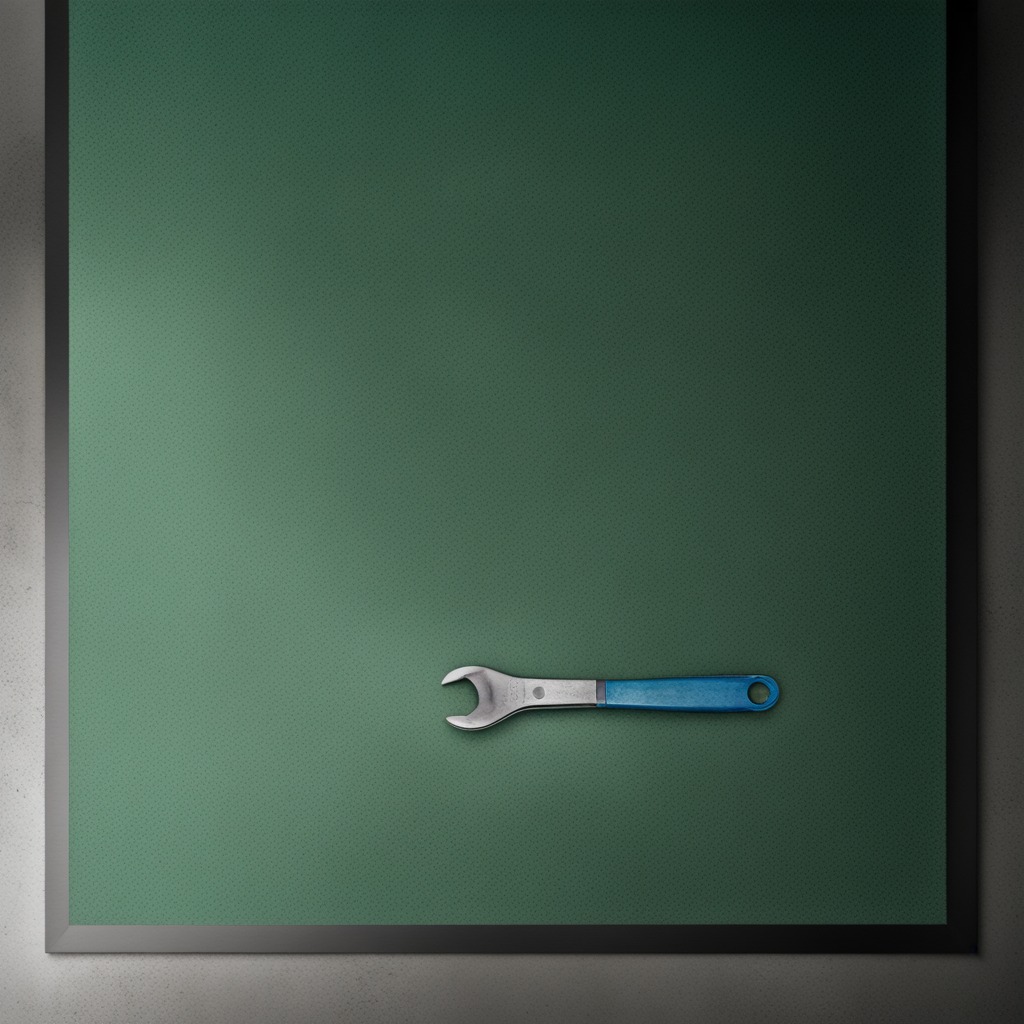
A wrench lies on the tabletop.